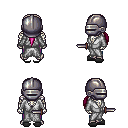
a pixel art fantasy rpg character, male body template, skeleton, white robe, magenta pants, pink ponytail hairstyle, metal helm, gray slippers, dagger, four views (front, back, left, right), 2x2 character sprite sheet, small pixel art, hard edges, no anti-aliasing